Interaction volume radius: 5 \u00c5
Interaction volume height: 15 \u00c5
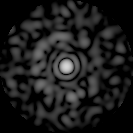
Disorder parameter: 0.8294